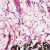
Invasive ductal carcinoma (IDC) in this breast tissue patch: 0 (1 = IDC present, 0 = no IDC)